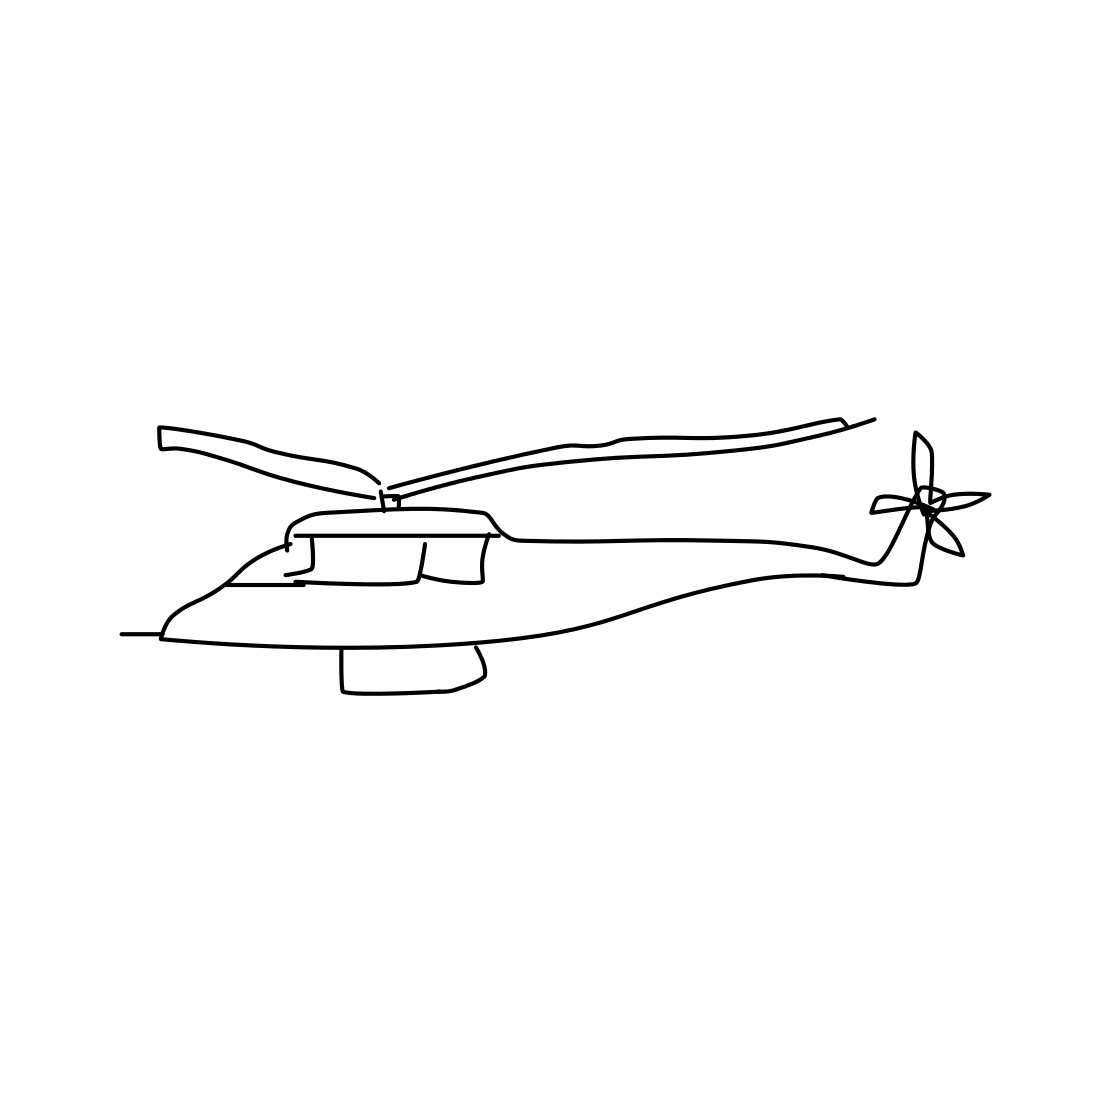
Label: helicopter